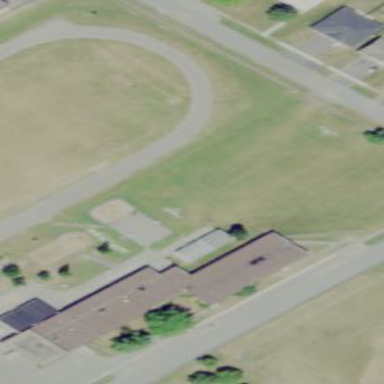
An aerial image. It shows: School.